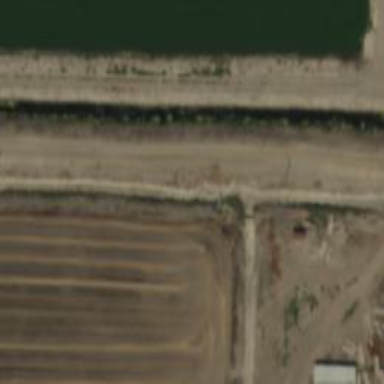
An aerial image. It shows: Sluice gate on the waterway.